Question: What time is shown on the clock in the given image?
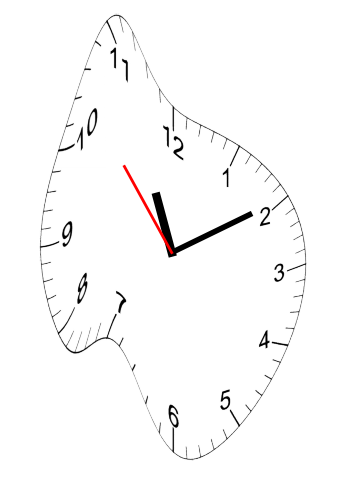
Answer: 11:09:53